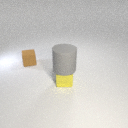
small yellow metal cube in front of small brown rubber cube